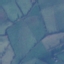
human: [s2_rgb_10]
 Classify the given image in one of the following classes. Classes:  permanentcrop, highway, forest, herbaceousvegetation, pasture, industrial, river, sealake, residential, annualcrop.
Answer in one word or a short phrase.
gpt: Pasture